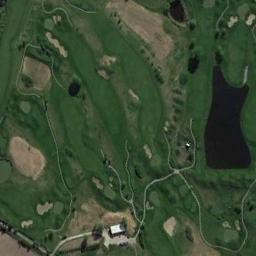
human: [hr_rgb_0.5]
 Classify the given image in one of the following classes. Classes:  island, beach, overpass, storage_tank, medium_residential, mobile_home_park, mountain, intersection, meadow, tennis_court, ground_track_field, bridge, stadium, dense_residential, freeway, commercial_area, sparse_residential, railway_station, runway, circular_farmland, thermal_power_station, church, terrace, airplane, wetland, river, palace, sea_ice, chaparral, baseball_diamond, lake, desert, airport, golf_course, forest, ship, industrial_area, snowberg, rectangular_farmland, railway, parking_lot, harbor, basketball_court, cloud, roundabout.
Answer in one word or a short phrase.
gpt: golf_course